Question: I am trying to read all the images in the folder in MATLAB using this code
'''
flst=dir(str_Expfold);
'''
But it shows me output like this. which is not the sequence as i want.
Can anyone please tell me how can i read all of them in sequence?

for giving downmark, please explain the reason for that too.
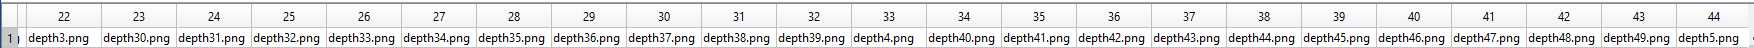
Answer: By alphabetical order 'depth10' comes before 'depth2'. If at all possible, when creating 'string + num' type filenames, use a fixed width numerical part (e.g. 'depth01', 'depth02') - this tends to avoid sorting problems.
If you are stuck with the filenames you have, and know the filename pattern, though, you can not bother using 'dir' at all and create your filename list in the correct order in the first place:
'''
for n = 1:50
fname = sprintf('depth%d.png',n);
% code to read and process images goes here
end
'''